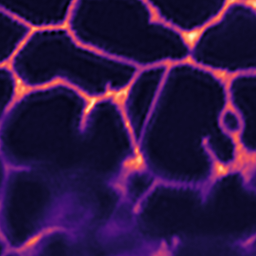
Label: Super-resolution ER image